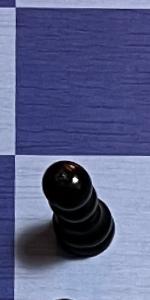
Label: Pawn_Black